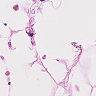
Metastatic tissue present: no